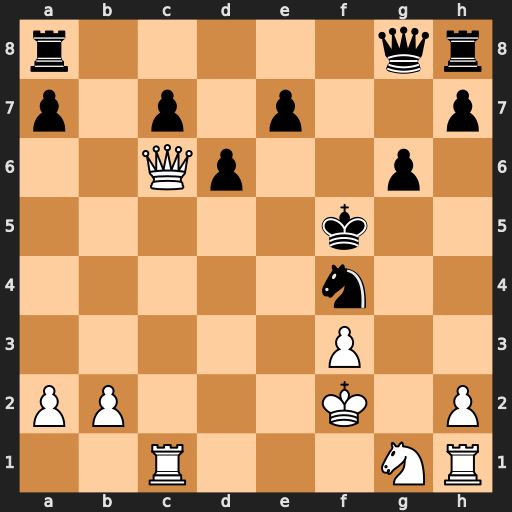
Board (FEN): r5qr/p1p1p2p/2Qp2p1/5k2/5n2/5P2/PP3K1P/2R3NR
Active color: w
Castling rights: -
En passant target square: -
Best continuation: Qe4+ Kf6 Qxf4+